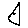
Label: triangle